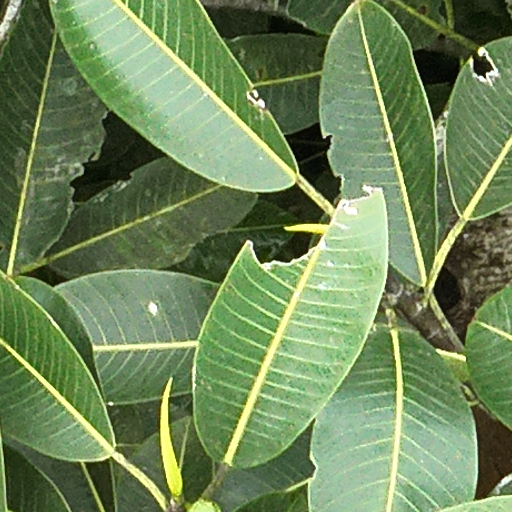
Species: Ficus insipida
GBIF accepted scientific name: Ficus insipida
Crown area (m\u00b2): 432.147